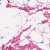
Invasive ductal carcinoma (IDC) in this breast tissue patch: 0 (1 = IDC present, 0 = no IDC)